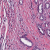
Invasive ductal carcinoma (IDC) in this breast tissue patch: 1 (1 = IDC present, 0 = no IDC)